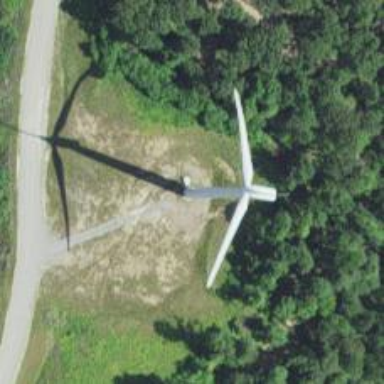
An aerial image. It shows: Wind generator in the form of horizontal axis wind turbine.